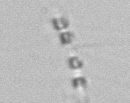
Label: Chaetoceros